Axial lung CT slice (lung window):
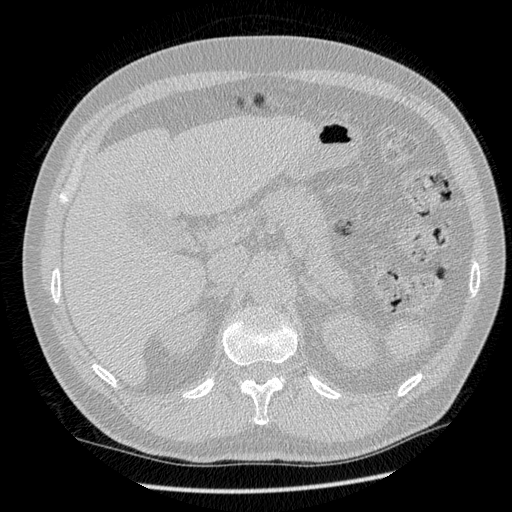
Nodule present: no